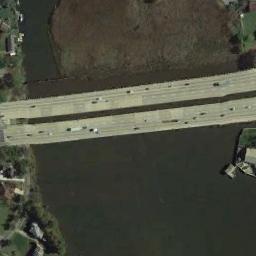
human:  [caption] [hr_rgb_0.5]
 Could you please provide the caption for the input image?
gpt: There are two bridges over the river with some cars on it .

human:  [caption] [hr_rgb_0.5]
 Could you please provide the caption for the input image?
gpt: The bridge made a turn as it approached the shore .

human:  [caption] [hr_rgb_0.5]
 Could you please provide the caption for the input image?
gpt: Two bridges built on a dark green river and some green plants on one side of the river .

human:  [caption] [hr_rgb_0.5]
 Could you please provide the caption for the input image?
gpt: Two parallel bridges connect the land on both sides of the turquoise water  There are many cars on the bridge .

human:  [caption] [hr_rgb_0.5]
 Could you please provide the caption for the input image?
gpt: There are many cars on the bridges .